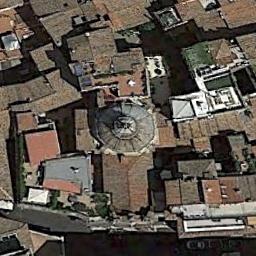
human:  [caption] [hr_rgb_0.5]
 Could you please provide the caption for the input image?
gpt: This is a church with a roof like an umbrella in the middle .

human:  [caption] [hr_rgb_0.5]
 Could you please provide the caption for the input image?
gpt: A church with a white and yellow roof  The main roof is round and the church is surrounded by a house .

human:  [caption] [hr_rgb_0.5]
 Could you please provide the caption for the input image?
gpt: The church with a circular roof is surrounded by many buildings .

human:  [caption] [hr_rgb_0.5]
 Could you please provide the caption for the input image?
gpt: The tower of the church with a circular roof is surrounded by other buildings .

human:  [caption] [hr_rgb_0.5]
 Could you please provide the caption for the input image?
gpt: There are numerous houses near the church .